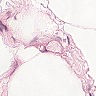
Metastatic tissue present: no